Platform: macOS
Application: Chrome
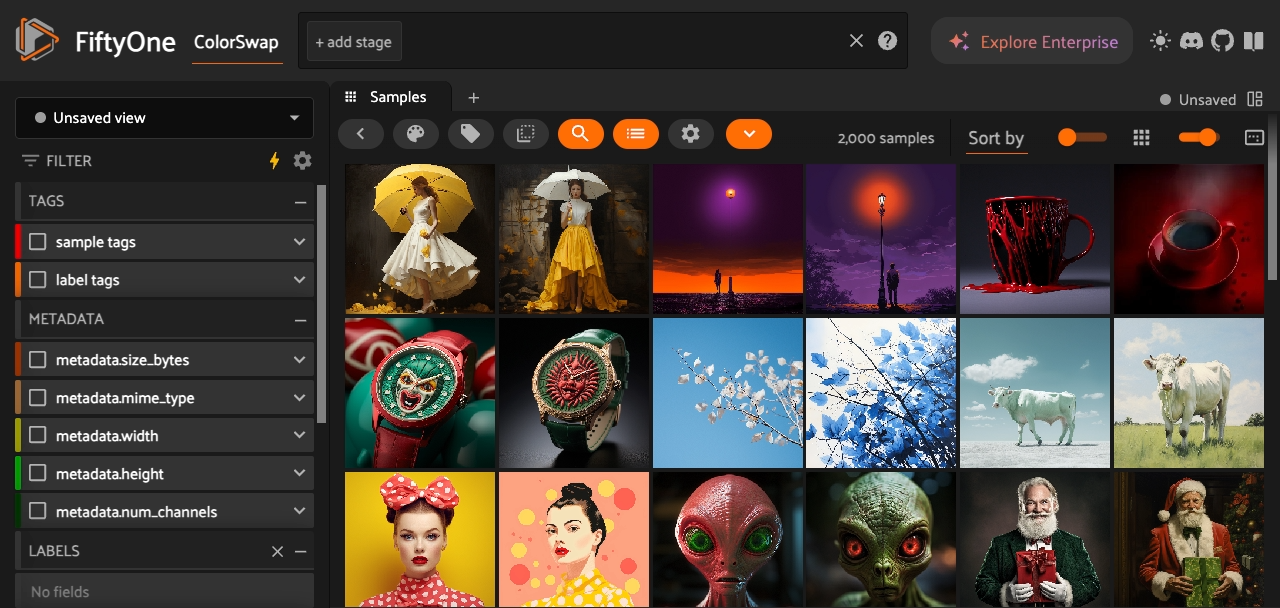
task_description: Clear any view stage thats been applied to this dataset
action_type: click
element_info: Icon
steps_since_start: 1